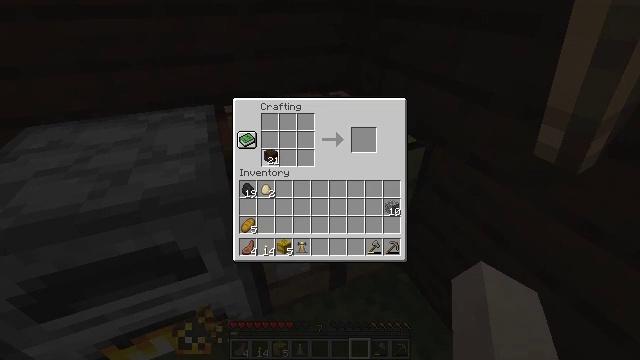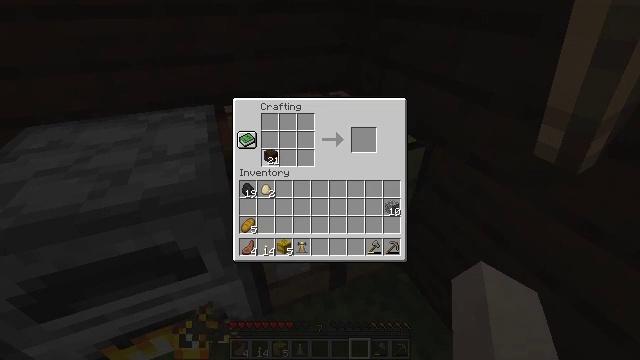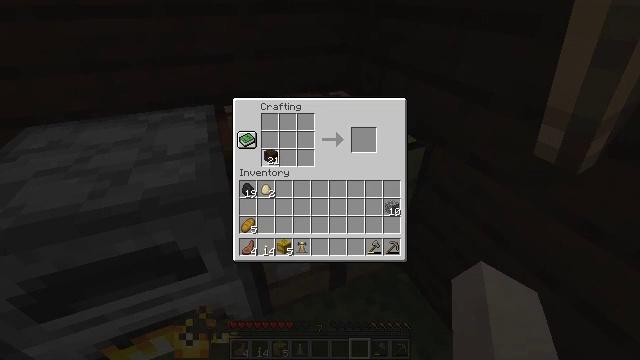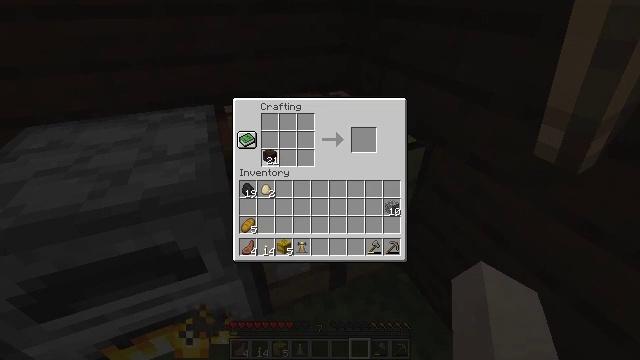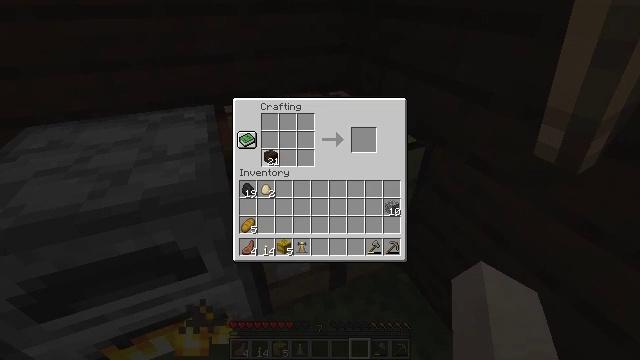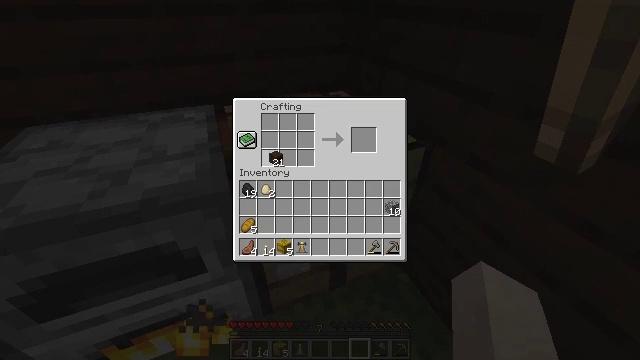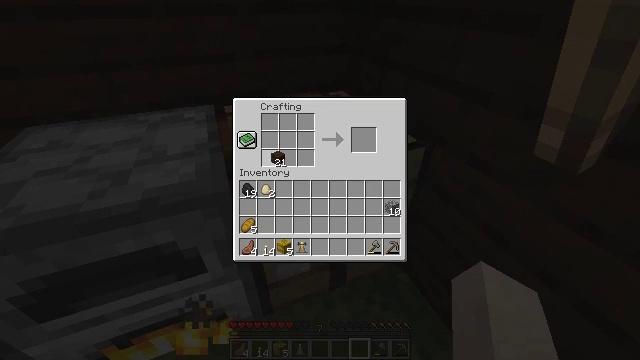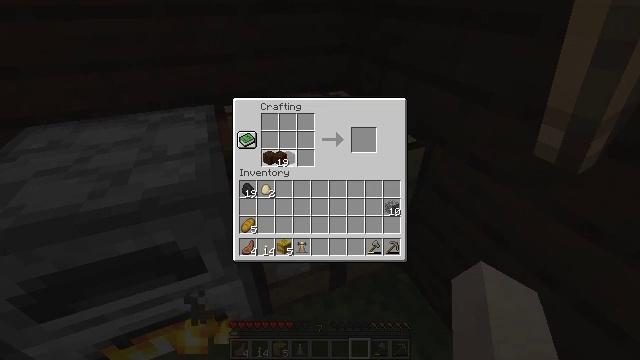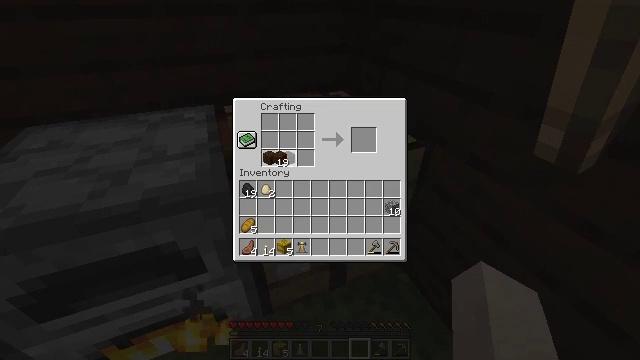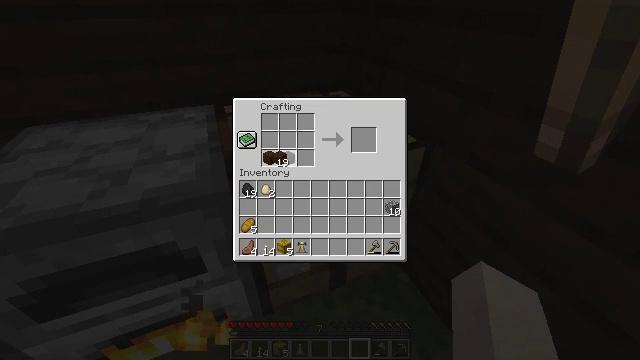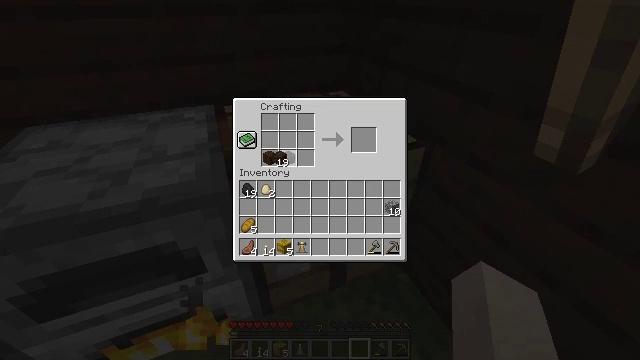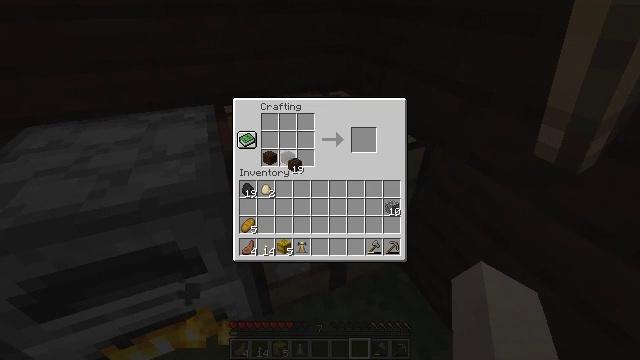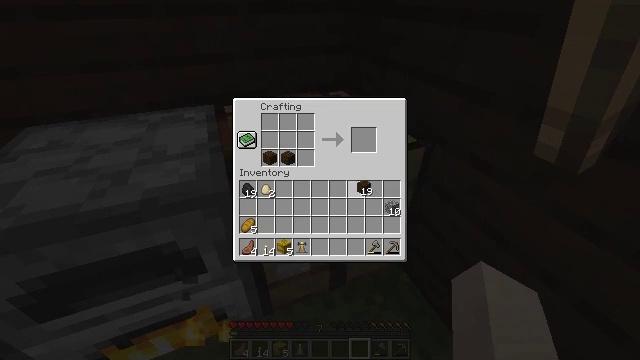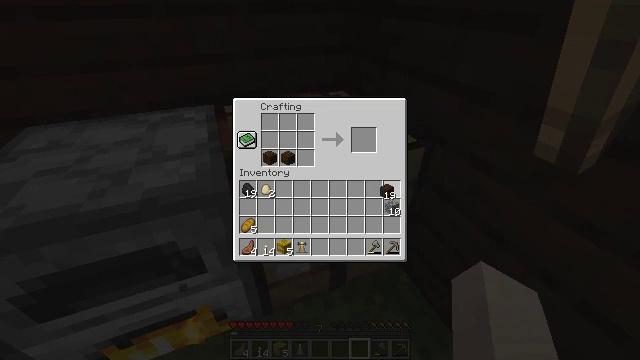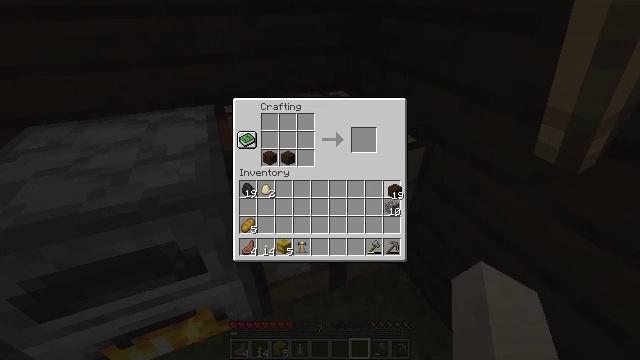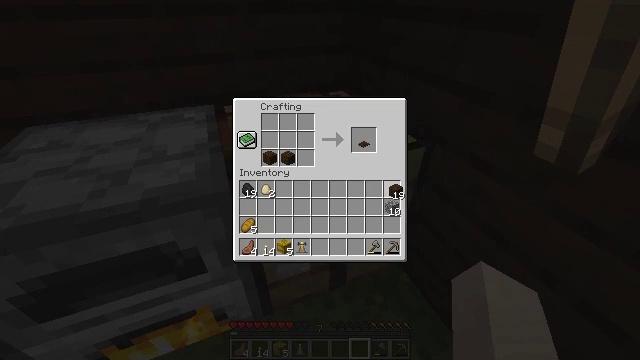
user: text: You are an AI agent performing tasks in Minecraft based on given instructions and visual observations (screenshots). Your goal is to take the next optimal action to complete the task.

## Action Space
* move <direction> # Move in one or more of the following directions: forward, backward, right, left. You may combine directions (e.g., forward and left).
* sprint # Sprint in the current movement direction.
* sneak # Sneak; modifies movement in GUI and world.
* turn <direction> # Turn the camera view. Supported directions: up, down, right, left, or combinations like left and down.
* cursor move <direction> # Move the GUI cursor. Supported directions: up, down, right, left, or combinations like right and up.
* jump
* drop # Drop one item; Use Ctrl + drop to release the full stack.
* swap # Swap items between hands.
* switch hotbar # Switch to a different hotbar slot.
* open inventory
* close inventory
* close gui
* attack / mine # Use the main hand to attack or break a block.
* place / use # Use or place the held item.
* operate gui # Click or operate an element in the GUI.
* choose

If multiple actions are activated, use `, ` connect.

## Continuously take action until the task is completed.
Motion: motion action
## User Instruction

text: Interact with the crafting table and make a dark oak pressure plate.
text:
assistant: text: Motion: no_op
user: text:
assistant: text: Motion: choose
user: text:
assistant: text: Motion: choose
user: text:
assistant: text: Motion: choose
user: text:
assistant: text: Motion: choose
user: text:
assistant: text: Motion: choose
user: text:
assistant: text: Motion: choose
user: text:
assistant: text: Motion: choose
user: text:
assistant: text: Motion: choose
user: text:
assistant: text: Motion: no_op
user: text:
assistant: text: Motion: cursor move right
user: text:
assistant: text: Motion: cursor move right and down
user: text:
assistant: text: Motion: cursor move right
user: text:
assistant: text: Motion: cursor move right
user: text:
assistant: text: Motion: no_op
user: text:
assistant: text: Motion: no_op
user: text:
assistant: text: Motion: no_op
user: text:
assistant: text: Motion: no_op
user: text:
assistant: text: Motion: operate gui
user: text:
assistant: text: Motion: operate gui
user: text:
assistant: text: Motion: operate gui
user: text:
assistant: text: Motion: no_op
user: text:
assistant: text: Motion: sneak
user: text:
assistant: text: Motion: sneak, cursor move left and up
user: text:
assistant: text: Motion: sneak, cursor move left and up
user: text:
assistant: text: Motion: sneak
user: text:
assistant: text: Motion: sneak, cursor move up
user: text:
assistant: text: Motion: sneak
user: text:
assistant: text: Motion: sneak
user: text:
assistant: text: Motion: sneak, operate gui